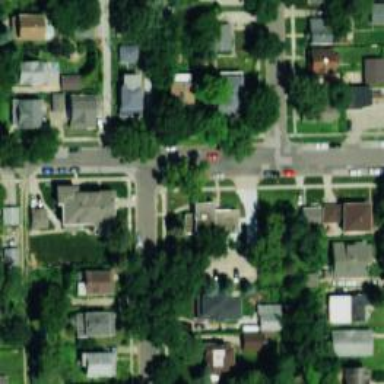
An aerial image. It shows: Neighborhood.